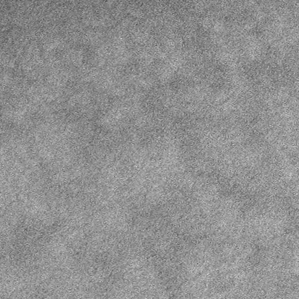
Label: frost